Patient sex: F
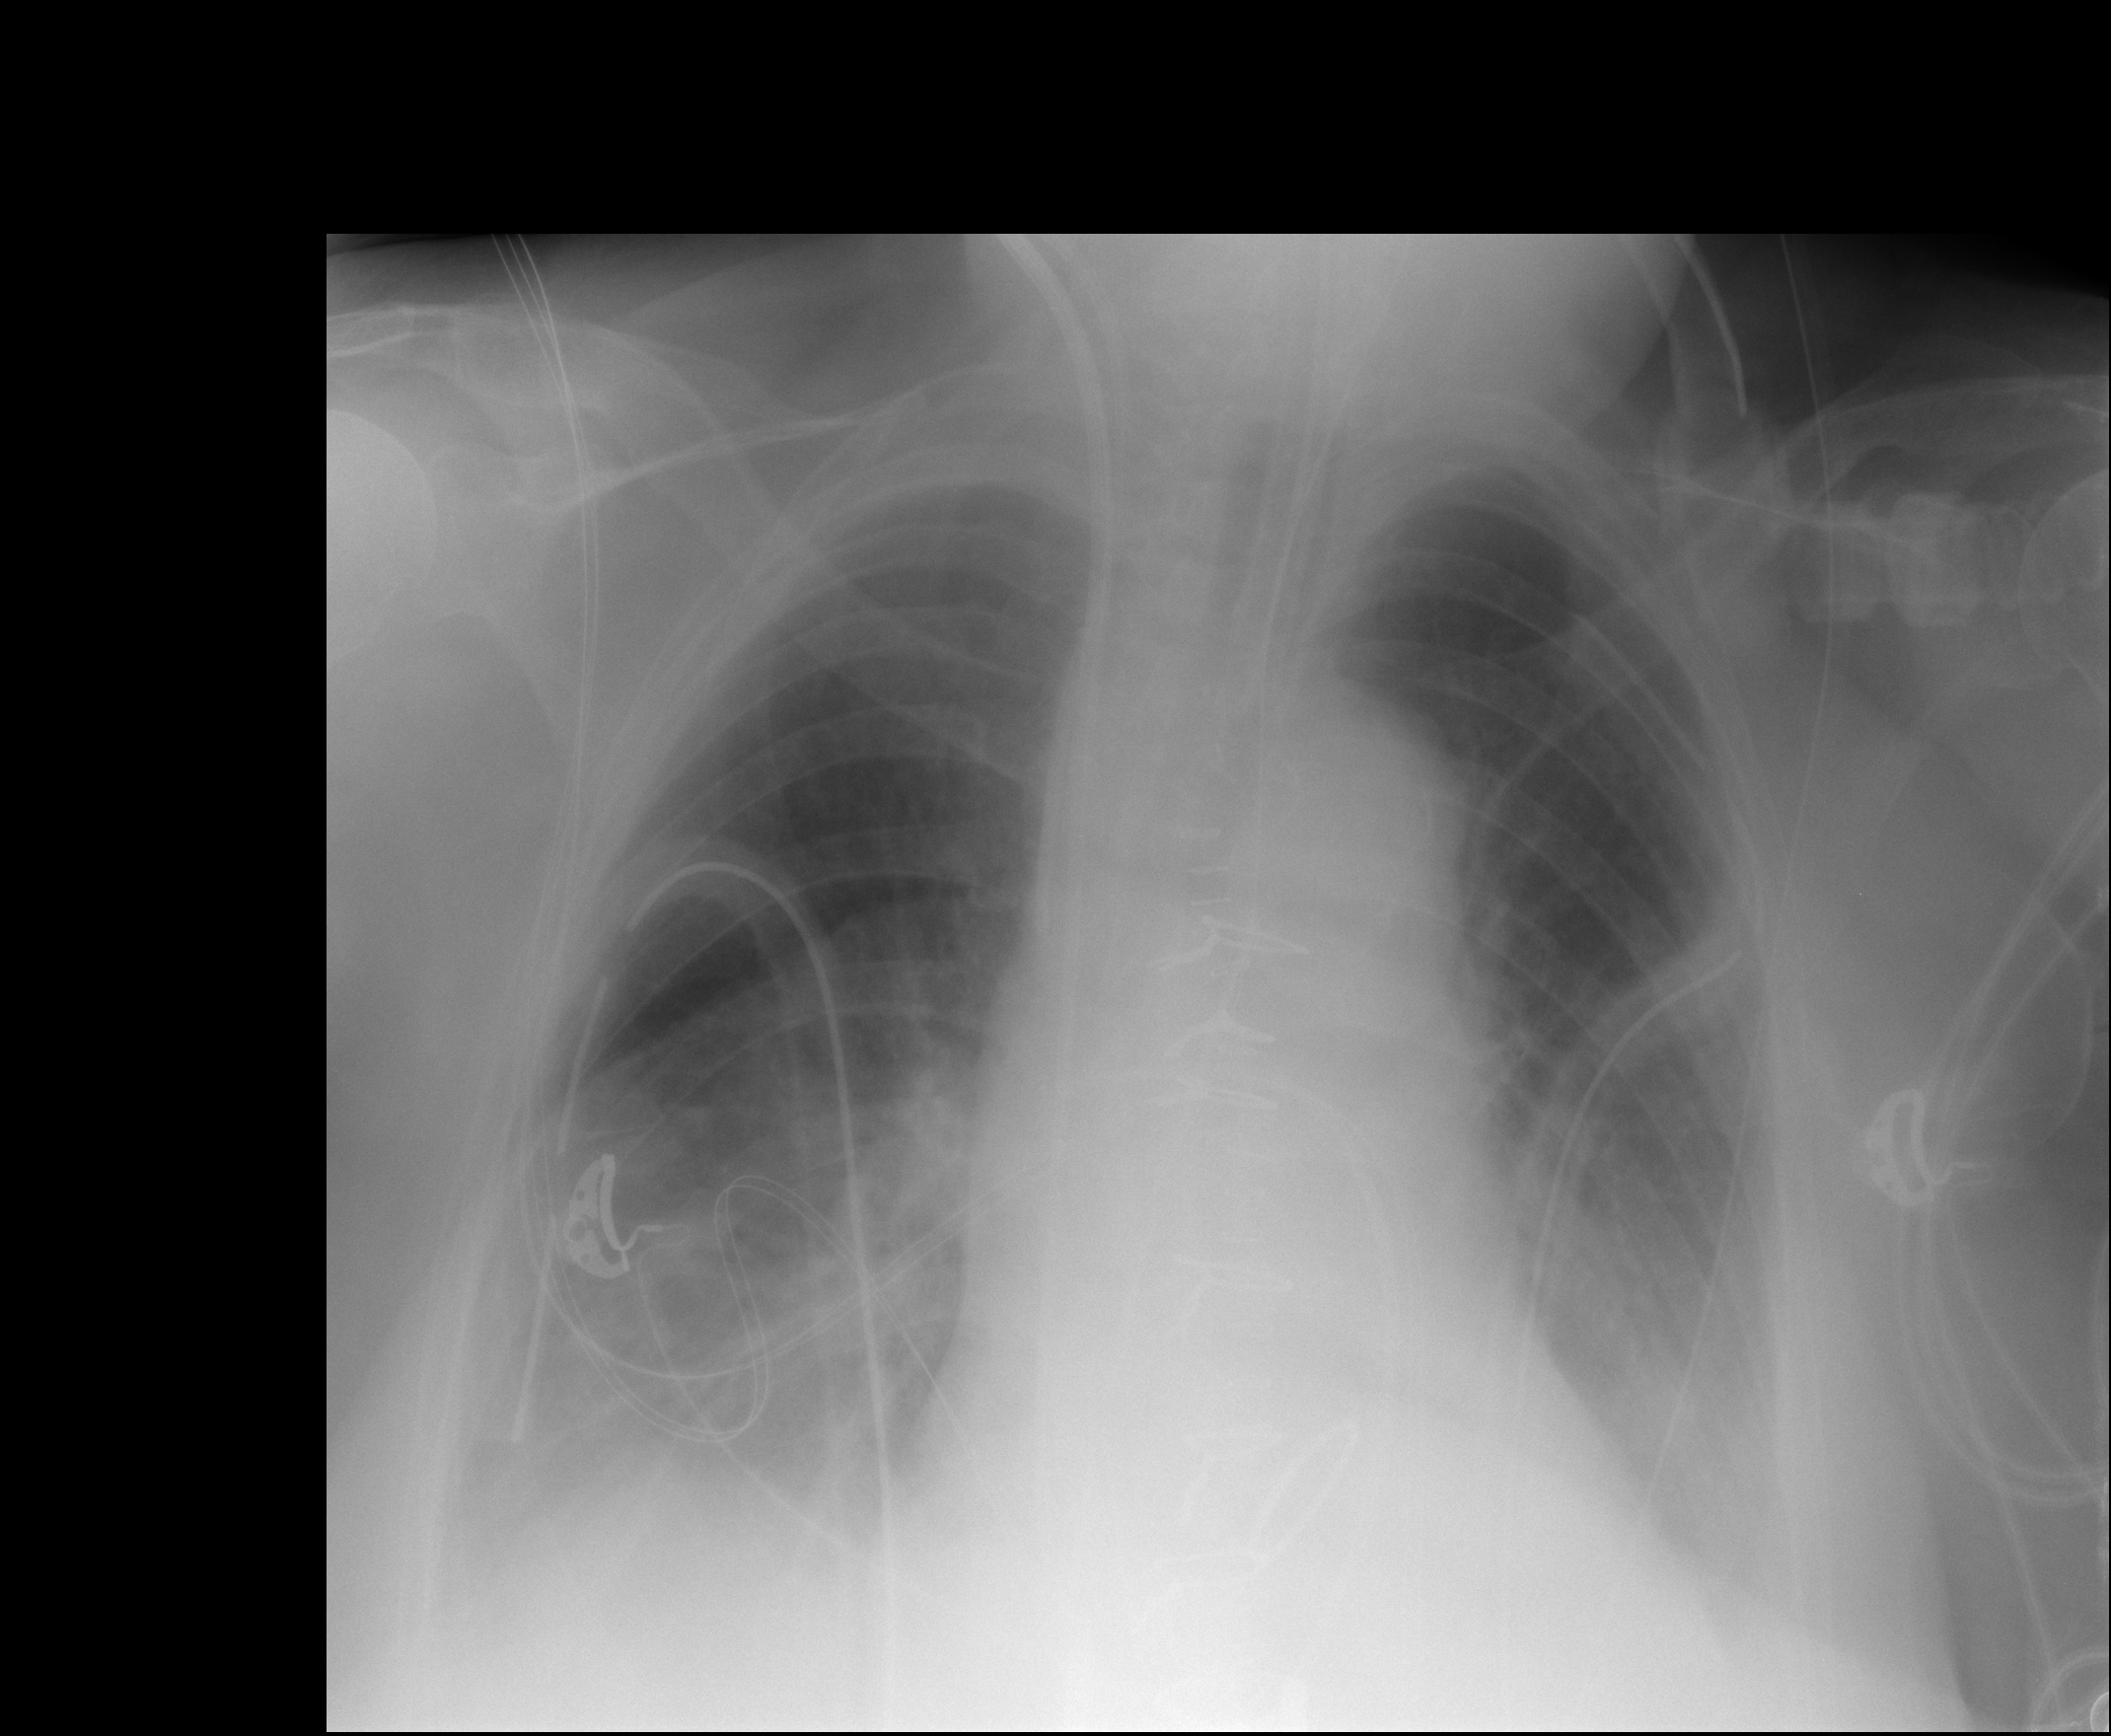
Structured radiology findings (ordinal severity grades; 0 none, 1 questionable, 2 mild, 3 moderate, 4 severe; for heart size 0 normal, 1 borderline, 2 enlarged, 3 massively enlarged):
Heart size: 2
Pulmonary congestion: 0
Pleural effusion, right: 2
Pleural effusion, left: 2
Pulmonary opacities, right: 0
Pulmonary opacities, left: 0
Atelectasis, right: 2
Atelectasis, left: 2